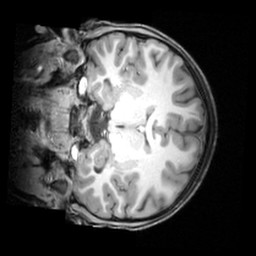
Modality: T1w
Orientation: coronal
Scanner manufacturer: siemens
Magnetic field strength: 3 T
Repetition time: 1.9 s
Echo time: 0.00397 s